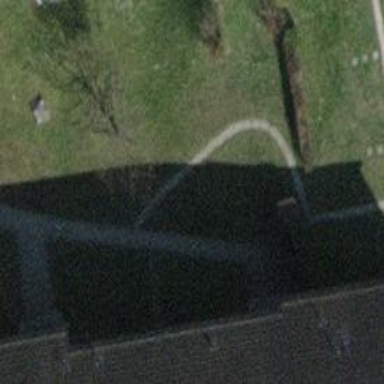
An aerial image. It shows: Path made of paving stones.